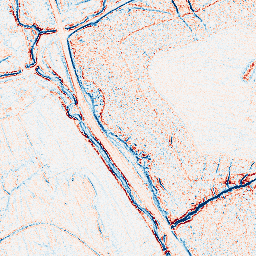
Category: edge_preserving
Decomposition family: anisotropic_diffusion
Decomposition parameters: iterations: 5
kappa: 10
gamma: 0.1
Upsampling method: bicubic_3x
Upsampling parameters: scale: 3
Upsampling scale: 3